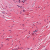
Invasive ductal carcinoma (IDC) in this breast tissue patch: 0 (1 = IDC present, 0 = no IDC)